Question: I am trying to implement the scheduler control to show live calculation of material usage on daily bases (in a week by week view).
I am unable to have the Usage data displayed in the cells although I managed to have to Materials displayed on the left hand side. I wonder if any one could help or give me some hints on what I am doing wrong. Here is my code so far:
I can be sure that data is being return to the view but the view is not showing the usage data, which is simply numeric values corresponding to a material on a specific day of the week. I have also attached a screenshot of how it looks like:
'''
public JsonResult Read([DataSourceRequest] DataSourceRequest request)
{
try
{
var usageList = new List<ReportUsageViewModel>();
var imports = _importRespository.GetImports();
foreach (var usageReportStoredProcedure in imports)
{
var usageViewModel = new ReportUsageViewModel();
usageViewModel.MaterialID = usageReportStoredProcedure.MaterialID;
usageViewModel.Start = usageReportStoredProcedure.ScanDate;
usageViewModel.End = usageReportStoredProcedure.ScanDate;
usageViewModel.DailyUsage = usageReportStoredProcedure.UsageQuantity;
usageViewModel.Title = usageReportStoredProcedure.UsageQuantity.ToString();
usageList.Add(usageViewModel);
}
return Json(usageList.ToDataSourceResult(request));
}
catch (Exception exc)
{
ErrorHelper.WriteToEventLog(exc);
return null;
}
}
'''
'''
<div id="StockViewer">
@(Html.Kendo().Scheduler<WorcesterMarble.ViewModels.ReportUsageViewModel>()
.Name("StockViewer")
.Timezone("Europe/London")
.Resources(resource => resource.Add(m => m.MaterialID)
.Title("Materials")
.Name("Materials")
.DataTextField("Name")
.DataValueField("MaterialID")
.BindTo(Model.MaertiaList))
.MajorTick(270)
.MinorTickCount(1)
.StartTime(DateTime.Now.Date.AddHours(8))
.EndTime(DateTime.Now.Date.AddHours(17))
.AllDaySlot(false)
.Date(DateTime.Now.Date)
.Editable(false)
.Views(x => x.WeekView(v =>
{
v.Footer(false);
v.Selected(true);
v.DateHeaderTemplate("<span class='k-link k-nav-day'>#=kendo.toString(date, 'ddd dd/M')#</span>");
}))
.Group(group => group.Resources("Materials").Orientation(SchedulerGroupOrientation.Vertical))
.DataSource(d => d
.Model(m => {
m.Id(f => f.MaterialID);
m.Field(f => f.Title).DefaultValue("No title");
})
.Read("Read", "ReportUsage")
)
)
'''
'''
public class ReportUsageViewModel : ISchedulerEvent
{
public int MaterialID { get; set; }
public string MaterialName { get; set; }
public int? DailyUsage { get; set; }
public List<MaterialViewModel> MaertiaList { get; set; }
public string Description { get; set; }
public System.DateTime End { get; set; }
public bool IsAllDay { get; set; }
public string RecurrenceException { get; set; }
public string RecurrenceRule { get; set; }
public System.DateTime Start { get; set; }
public string Title { get; set; }
}
'''

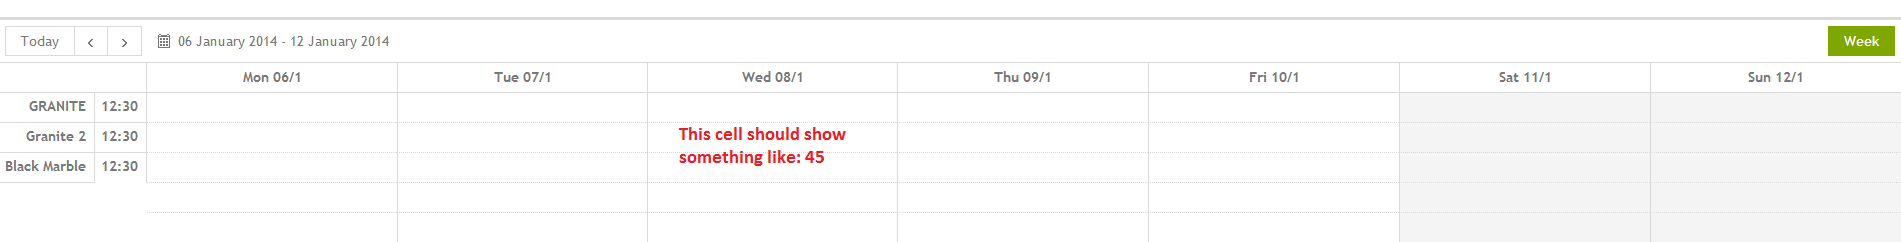
Answer: The issue was in these two lines:
'''
.StartTime(DateTime.Now.Date.AddHours(8))
.EndTime(DateTime.Now.Date.AddHours(17))
'''
The data was there but these two lines were hiding it. The data was being logged at times outside the time range of 8 to 17 so I removed these two lines and then set the Major ticks to 1440, which is the total number of ticks in 24 hrs, which helped me hiding the time column as I didn't need it..